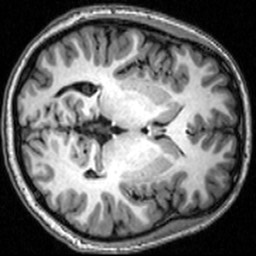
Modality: T1w
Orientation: axial